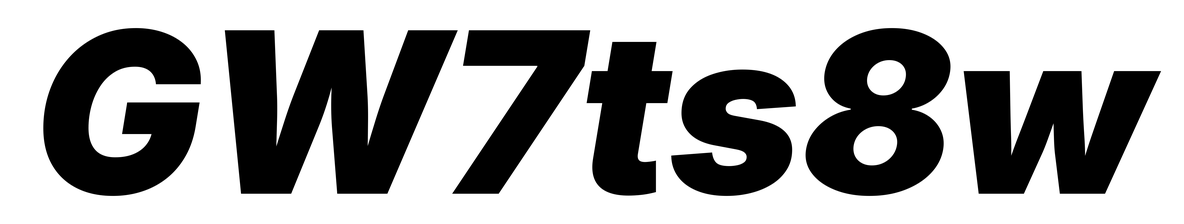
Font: Inter-Italic_Black_Italic